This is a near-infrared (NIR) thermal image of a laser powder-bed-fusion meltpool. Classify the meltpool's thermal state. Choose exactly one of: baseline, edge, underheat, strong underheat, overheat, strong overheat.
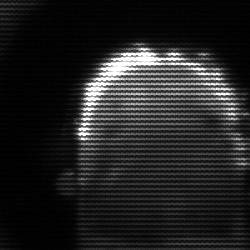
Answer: baseline